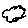
Label: cloud